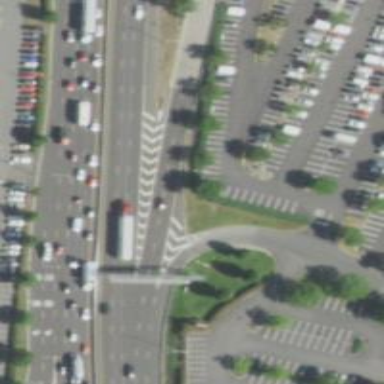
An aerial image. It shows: Asphalt trunk link road.